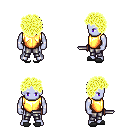
a pixel art fantasy rpg character, male body template, dark elf, purple skin, gold chest armor, metal pants, gold curly afro hairstyle, gray slippers, dagger, four views (front, back, left, right), 2x2 character sprite sheet, small pixel art, hard edges, no anti-aliasing